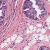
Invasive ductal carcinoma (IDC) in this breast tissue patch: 0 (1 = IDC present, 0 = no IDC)